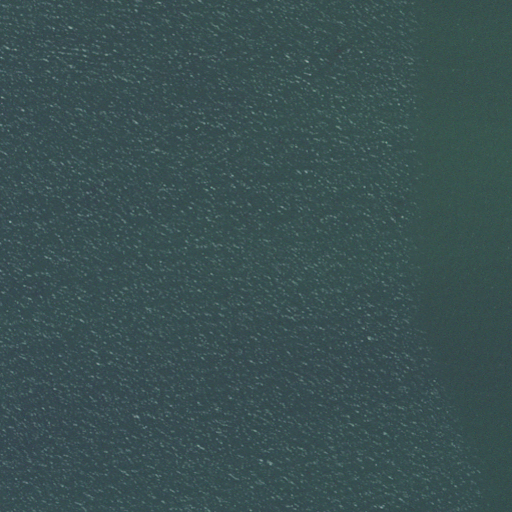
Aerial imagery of bar in Massachusetts named Southwest Rock containing only open water